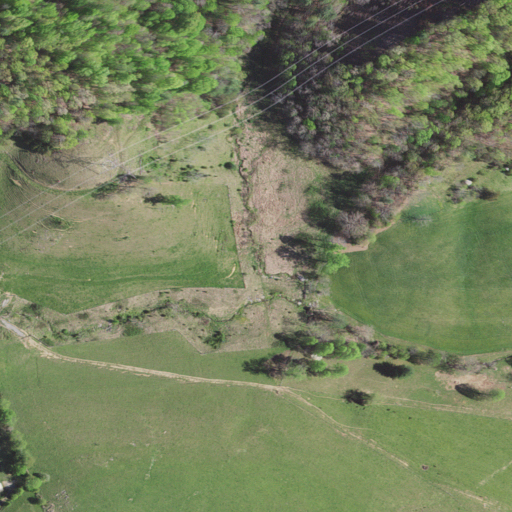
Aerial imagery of valley in Virginia named Campbell Hollow containing pasture, deciduous forest, mixed forest, and open development